Field crop: tomato
Growth stage: 1
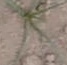
Species: cyperus